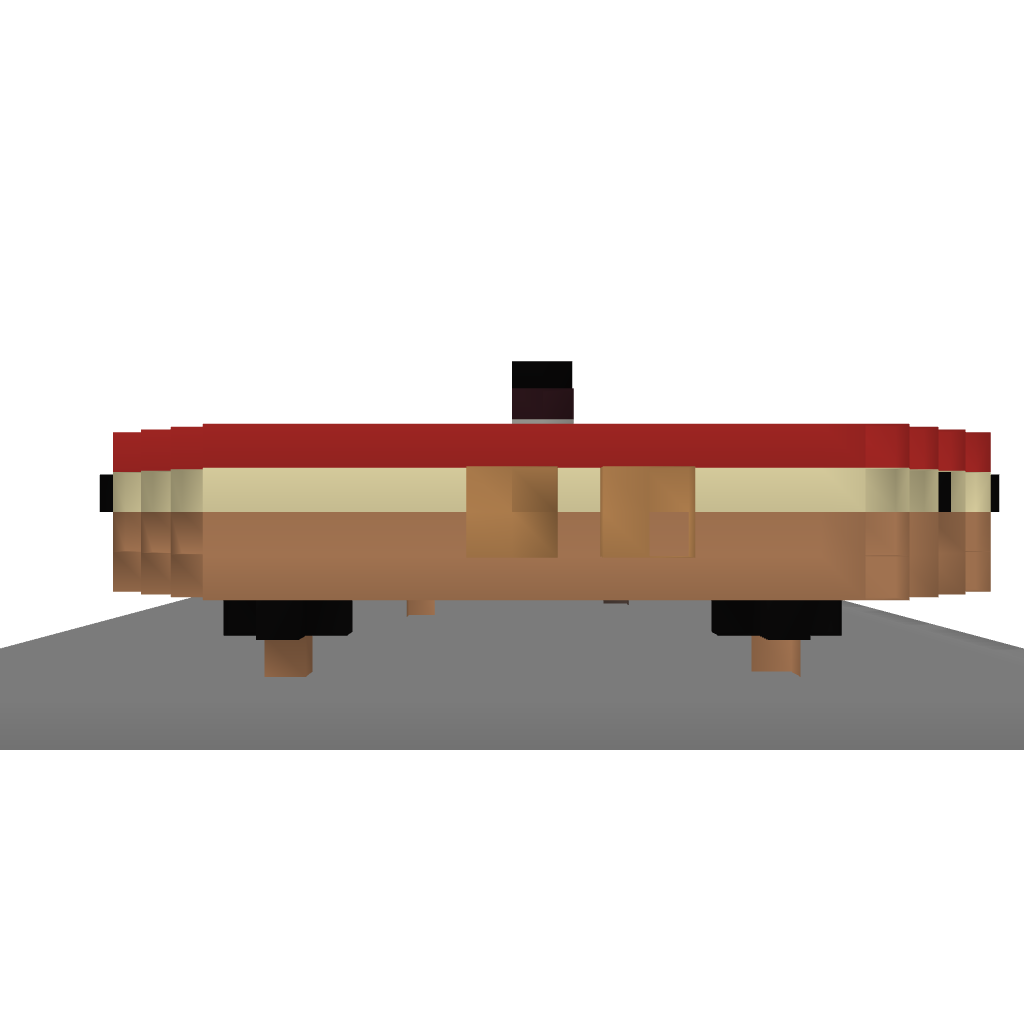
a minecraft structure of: The Ebon Hawke